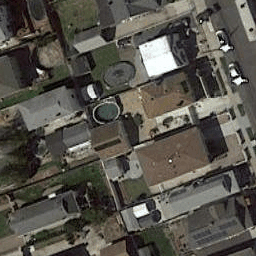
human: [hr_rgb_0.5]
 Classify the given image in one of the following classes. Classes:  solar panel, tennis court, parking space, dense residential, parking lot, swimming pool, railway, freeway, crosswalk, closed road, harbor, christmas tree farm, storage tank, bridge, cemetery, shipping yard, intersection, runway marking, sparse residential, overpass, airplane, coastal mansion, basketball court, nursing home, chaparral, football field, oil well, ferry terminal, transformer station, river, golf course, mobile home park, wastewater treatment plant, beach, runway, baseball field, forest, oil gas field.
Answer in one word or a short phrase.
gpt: dense residential